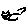
Label: cat